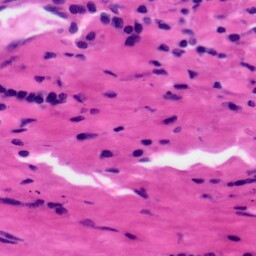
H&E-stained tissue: Tonsil